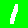
Digit: 1